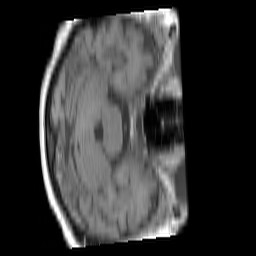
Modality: T1w
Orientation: axial
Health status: ill
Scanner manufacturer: siemens
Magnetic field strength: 3 T
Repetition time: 0.4 s
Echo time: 0.00272 s